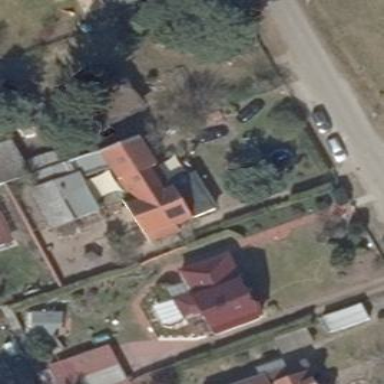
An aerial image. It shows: Detached building with gambrel roof.